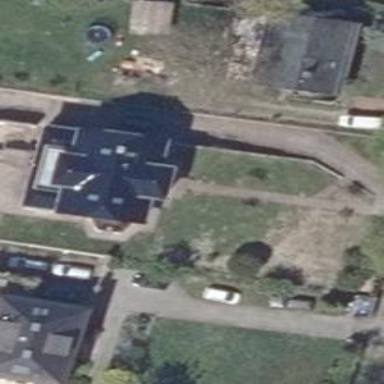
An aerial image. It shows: Half-hipped roof house.